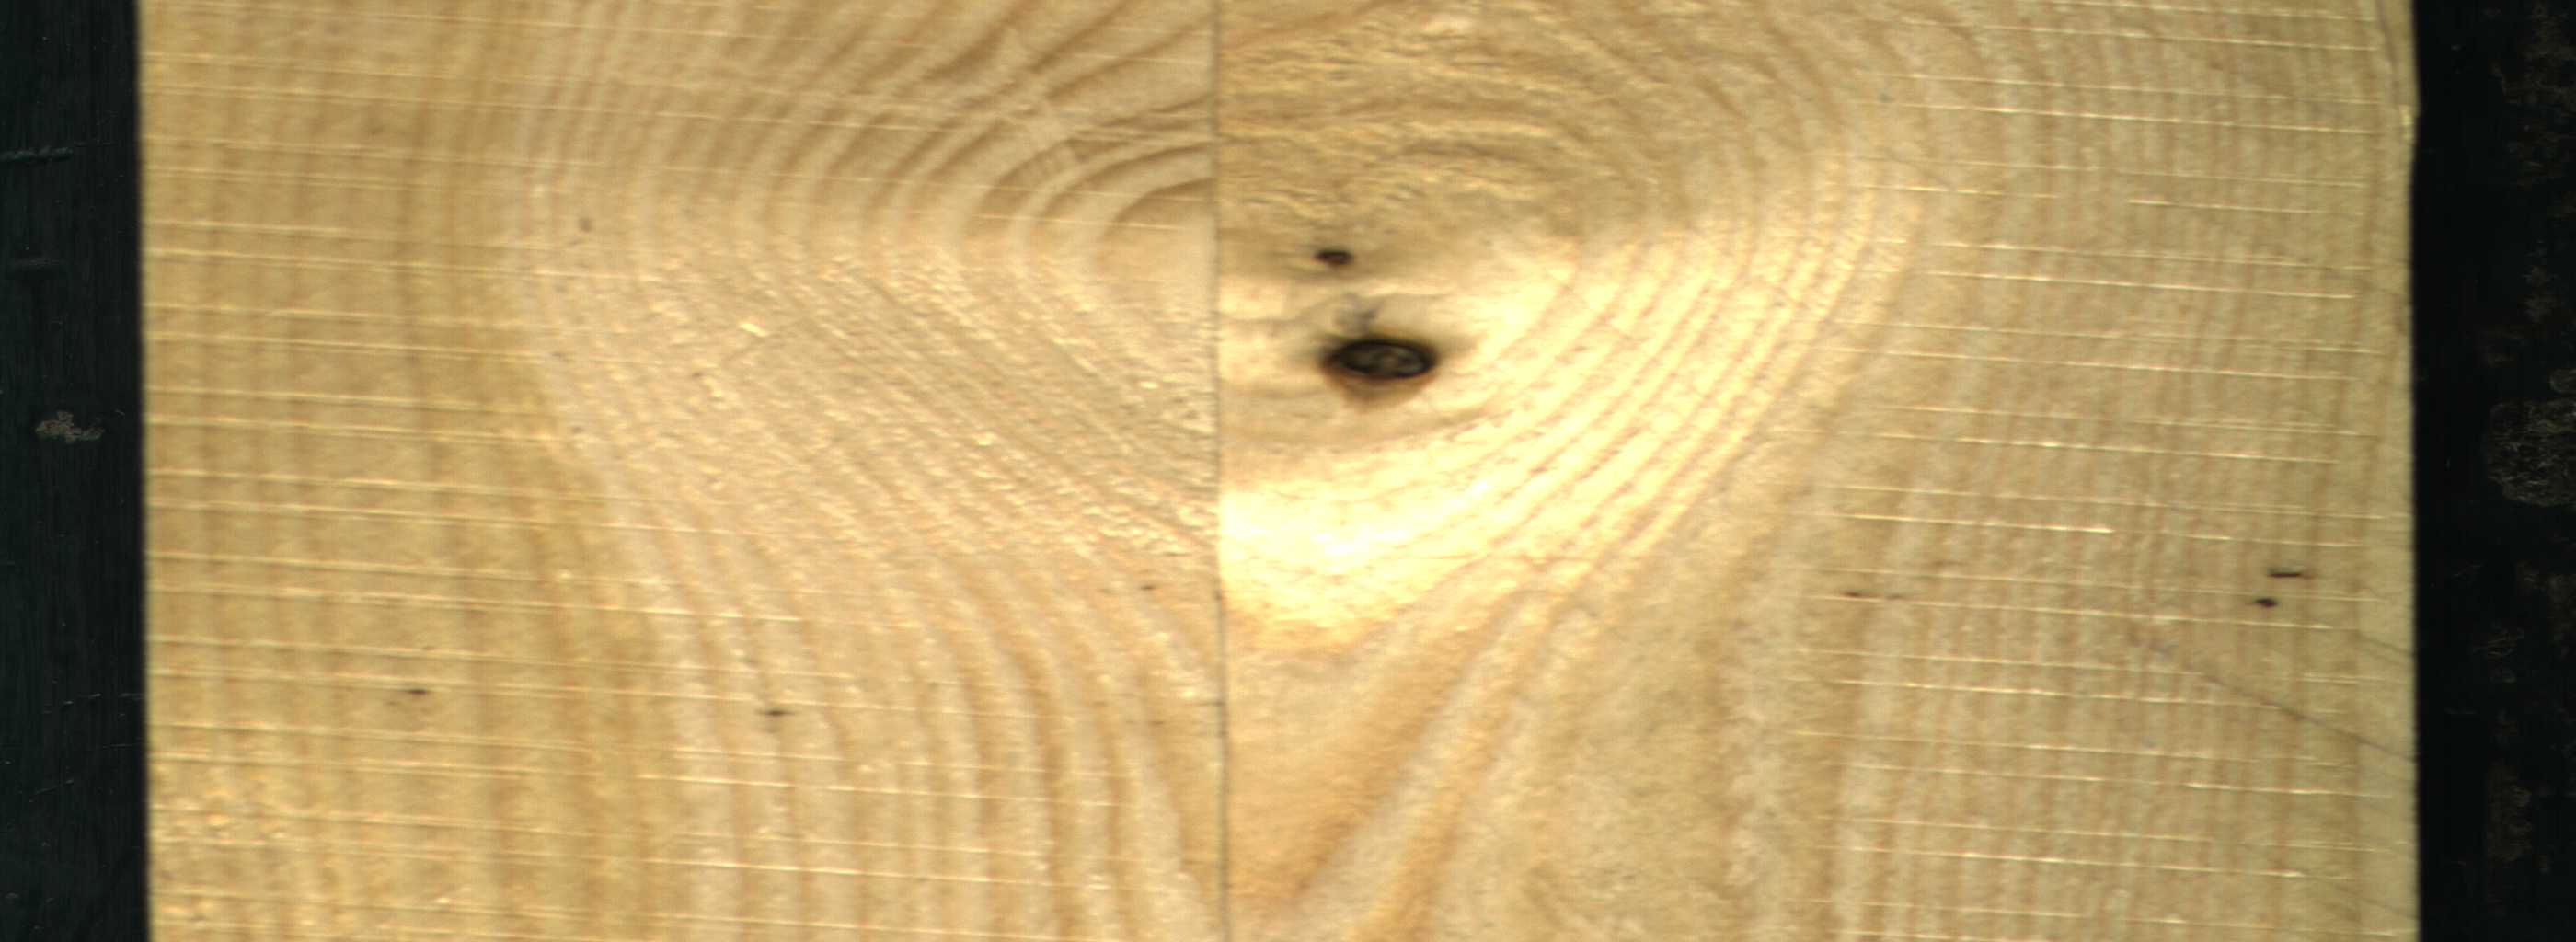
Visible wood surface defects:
Dead_Knot
Dead_Knot